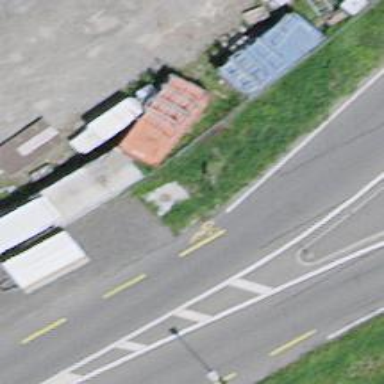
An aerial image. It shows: Primary road with asphalt surface.